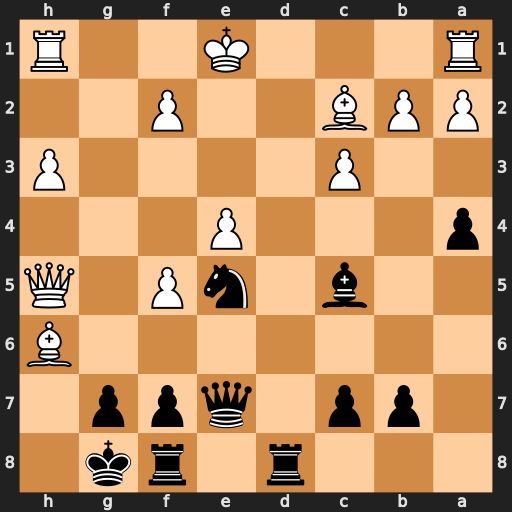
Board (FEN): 3r1rk1/1pp1qpp1/7B/2b1nP1Q/p3P3/2P4P/PPB2P2/R3K2R
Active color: b
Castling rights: KQ
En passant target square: -
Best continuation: gxh6 Qxh6 Nf3+ Ke2 Rd2+ Kxf3 Rxf2+